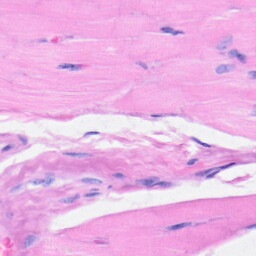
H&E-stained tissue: Heart